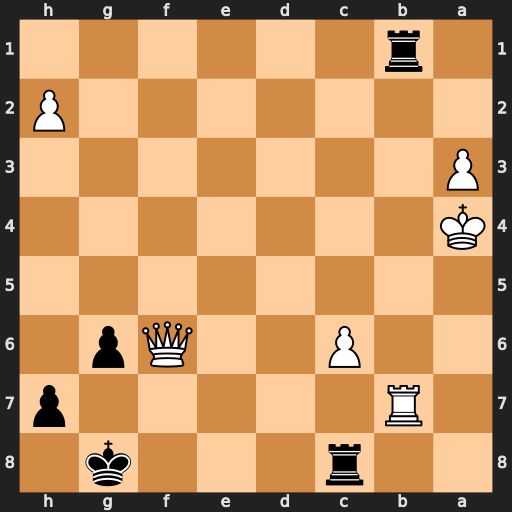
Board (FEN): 2r3k1/1R5p/2P2Qp1/8/K7/P7/7P/1r6
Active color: b
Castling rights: -
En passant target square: -
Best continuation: Ra8+ Ra7 Rxa7#